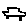
Label: car